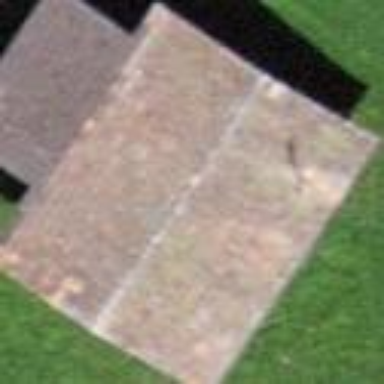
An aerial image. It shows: Rural barn.